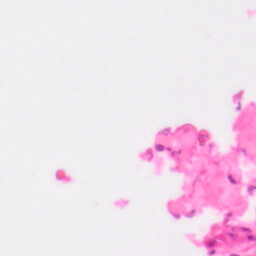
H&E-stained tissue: Colon